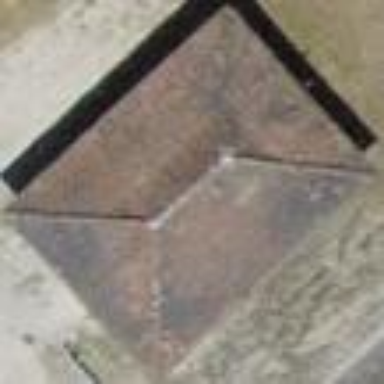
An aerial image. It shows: Building with hipped roof.